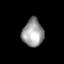
Tissue: lung
Cell type: Epithelial cells
Senescence score: 0.21
Nuclear area (px): 574
Mean DAPI intensity: 155.277